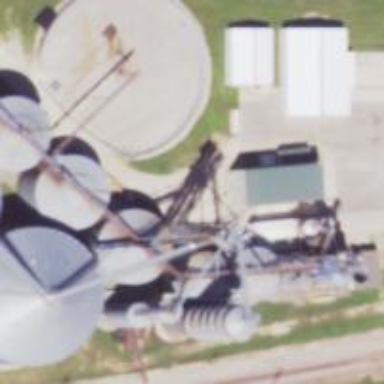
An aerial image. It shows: Bunker silo filled with grain.